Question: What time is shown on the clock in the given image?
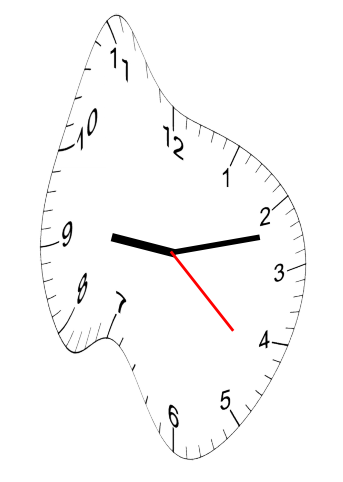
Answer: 09:12:22